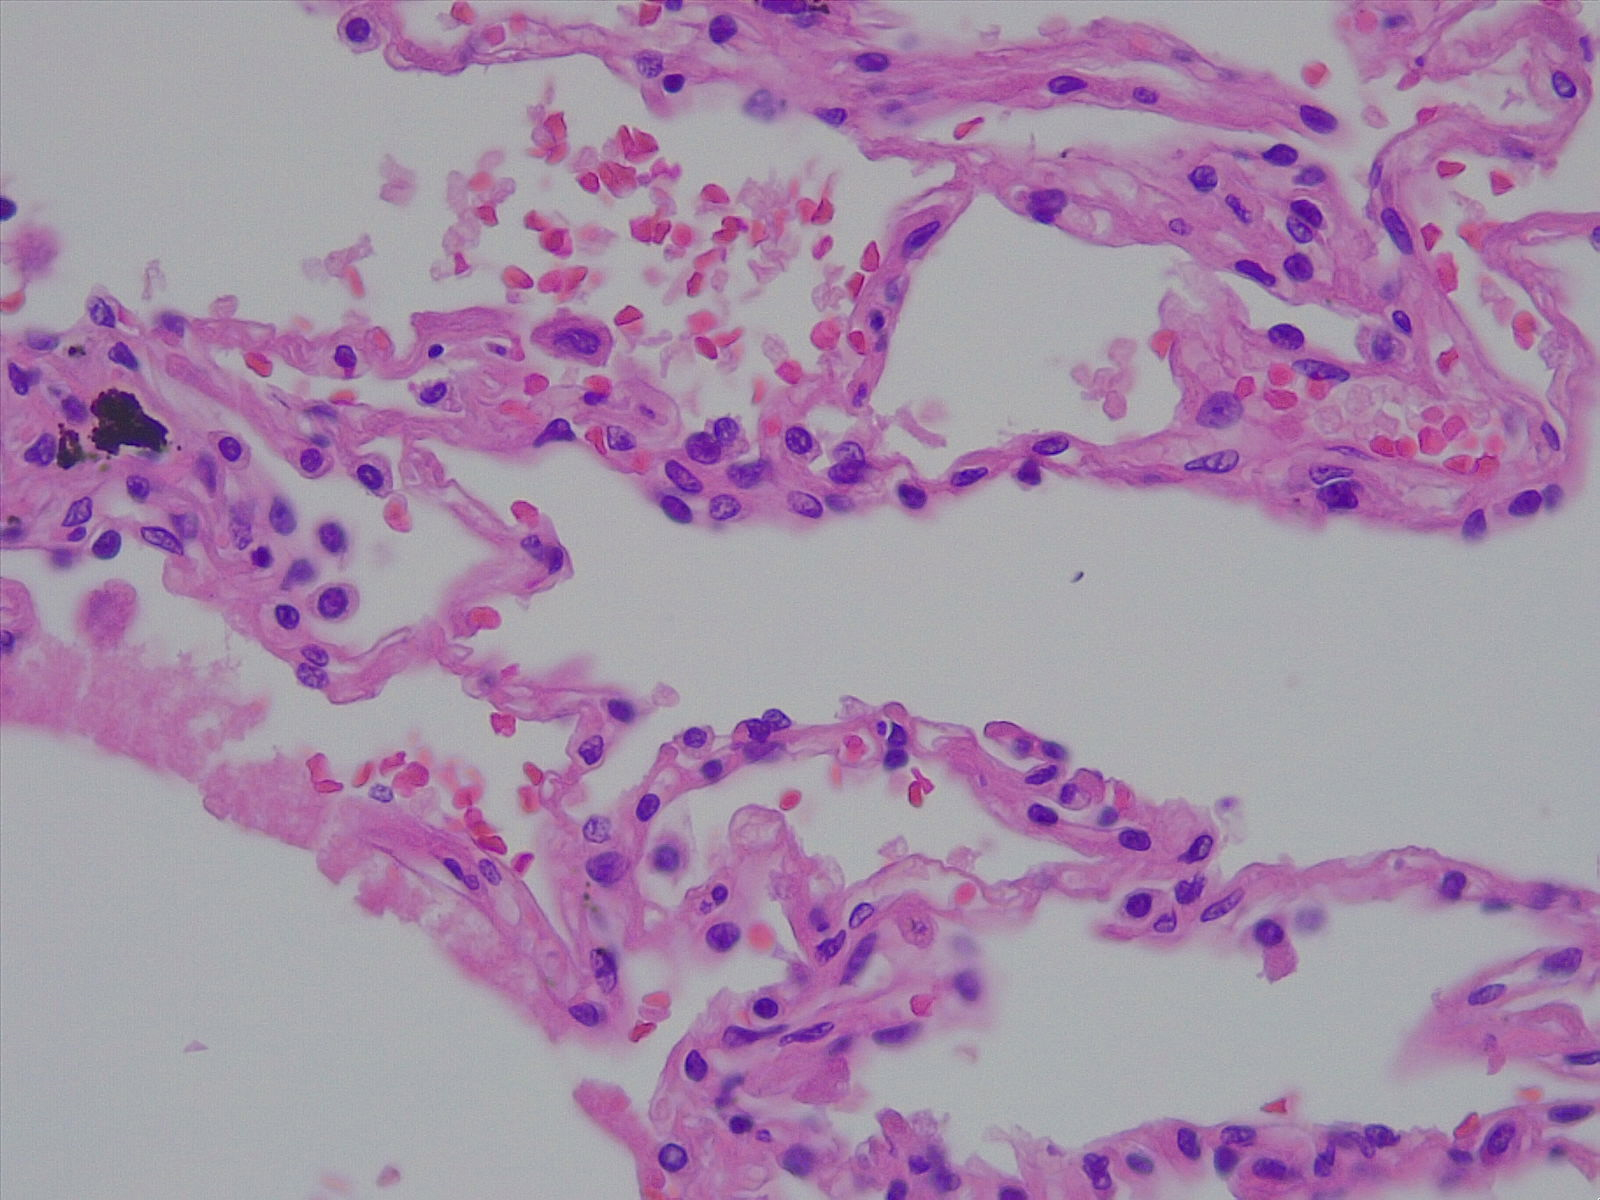
Label: normal lung tissue